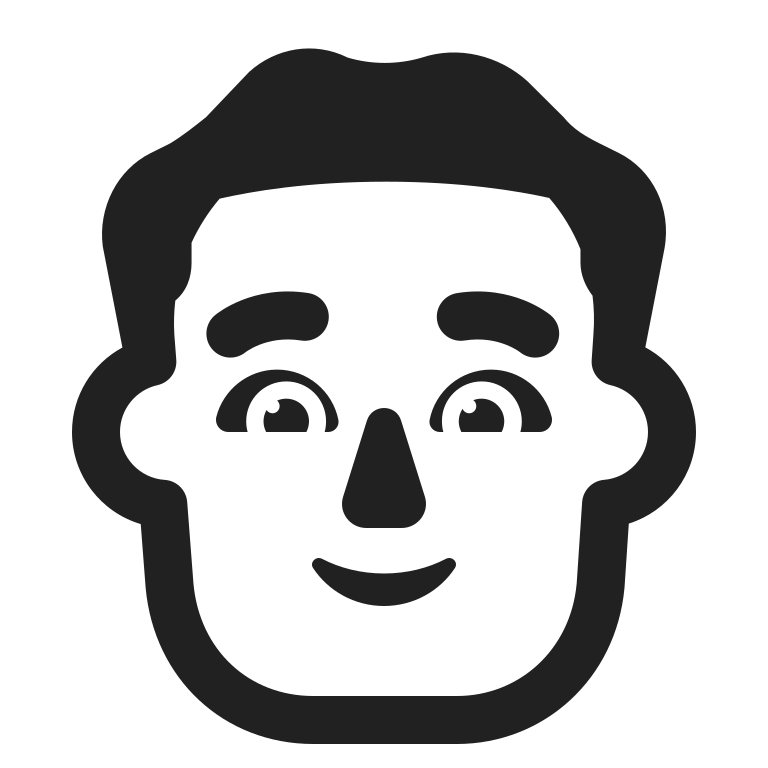
man red hair high contrast default